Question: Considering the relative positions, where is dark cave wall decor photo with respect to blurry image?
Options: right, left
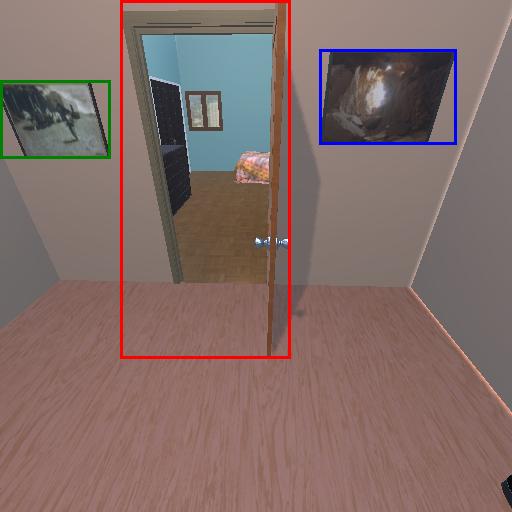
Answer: right